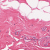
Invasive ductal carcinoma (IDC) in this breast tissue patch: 0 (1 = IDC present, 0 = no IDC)